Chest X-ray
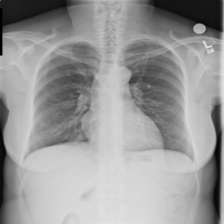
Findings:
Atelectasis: negative
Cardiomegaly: negative
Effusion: negative
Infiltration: negative
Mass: negative
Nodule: negative
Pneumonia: negative
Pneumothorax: negative
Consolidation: negative
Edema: negative
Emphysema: negative
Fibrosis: negative
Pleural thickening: negative
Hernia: negative